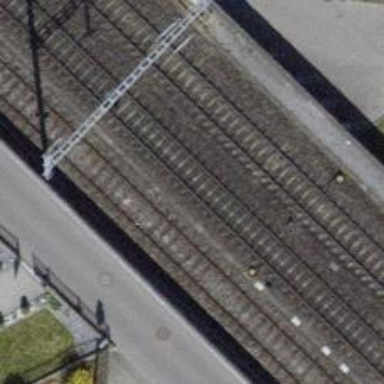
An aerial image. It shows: Railway track with contact lines for electrification.